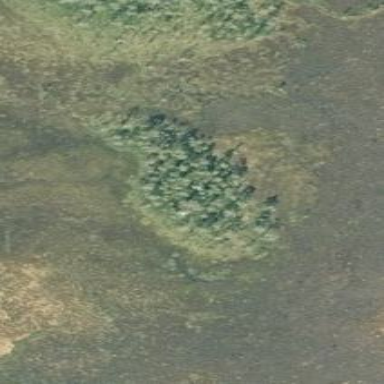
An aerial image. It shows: Woodland with evergreen needle-leaved trees.